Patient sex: M
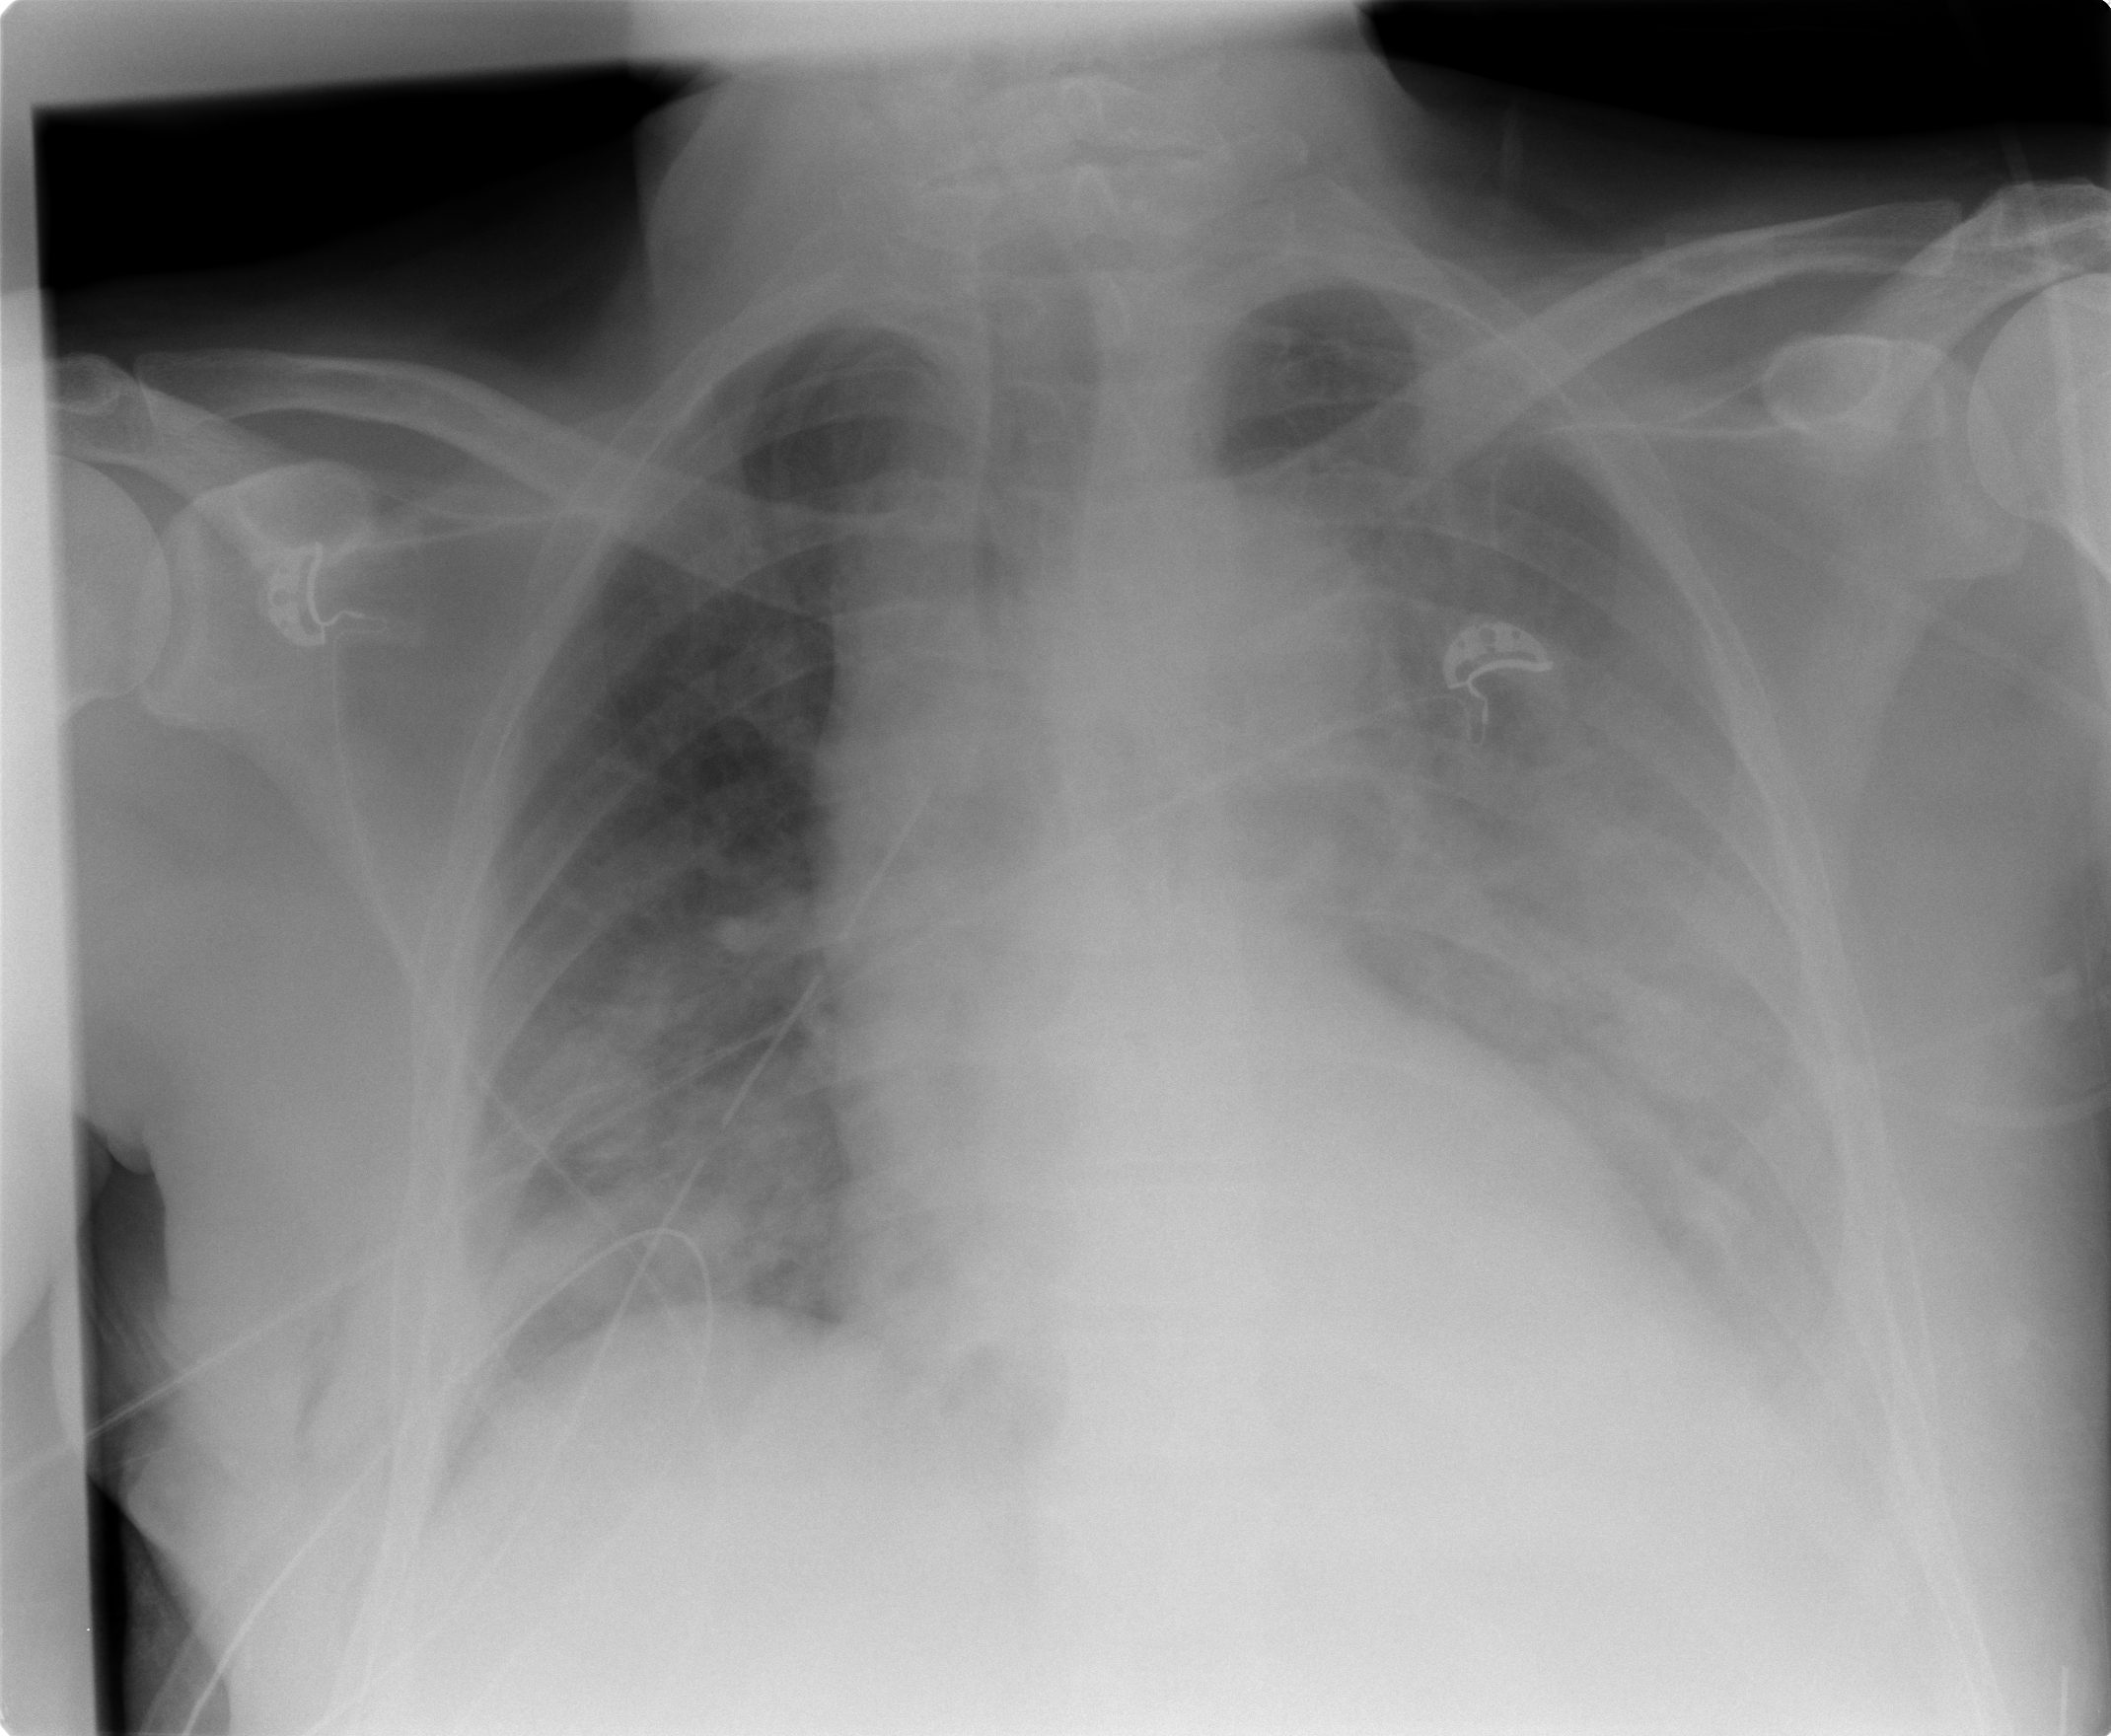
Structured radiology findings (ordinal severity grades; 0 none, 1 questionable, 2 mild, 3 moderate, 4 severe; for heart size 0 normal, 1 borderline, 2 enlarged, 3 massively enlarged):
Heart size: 0
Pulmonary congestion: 2
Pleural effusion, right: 1
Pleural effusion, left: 3
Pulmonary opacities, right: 3
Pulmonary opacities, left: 3
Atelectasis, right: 2
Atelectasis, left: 2